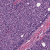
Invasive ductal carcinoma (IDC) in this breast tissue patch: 1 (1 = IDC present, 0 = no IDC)